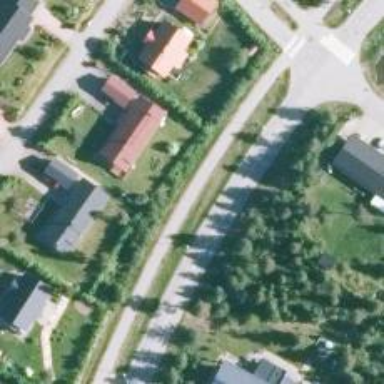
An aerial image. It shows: Cycleway.